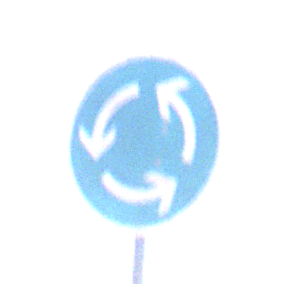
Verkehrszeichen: Kreisverkehr
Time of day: MorningAfternoon
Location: Outdoor (Nature)
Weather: Clear
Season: NotSpecified
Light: Natural